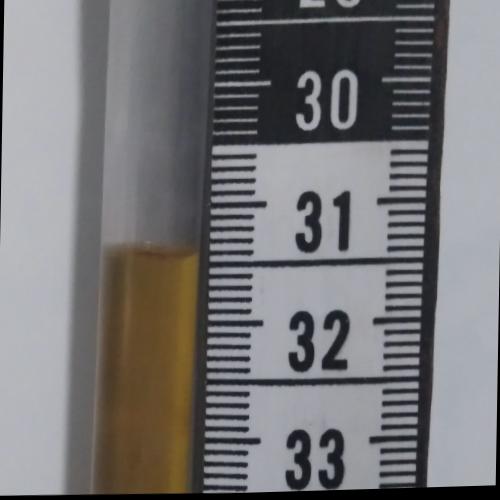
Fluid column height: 31.4 cm